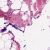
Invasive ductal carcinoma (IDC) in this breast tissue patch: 0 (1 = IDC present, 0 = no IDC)